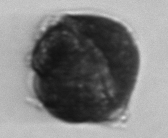
Label: Alexandrium_catenella